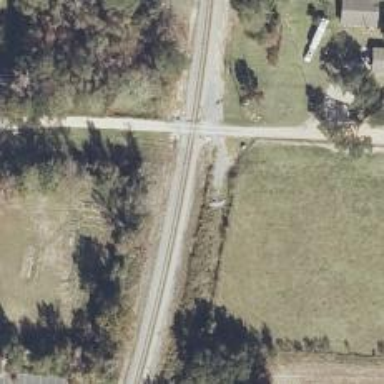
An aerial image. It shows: Level crossing along the railway.